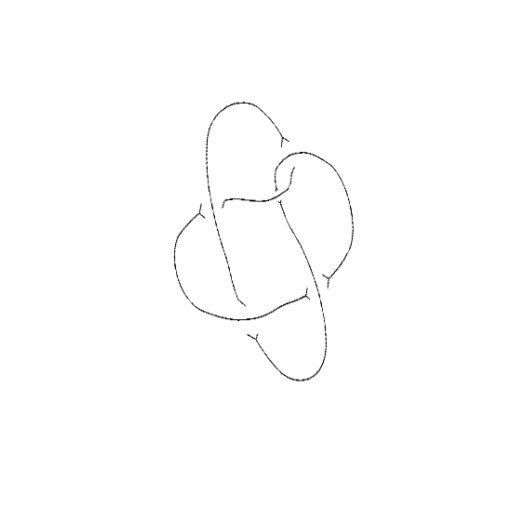
Crossing number: 5